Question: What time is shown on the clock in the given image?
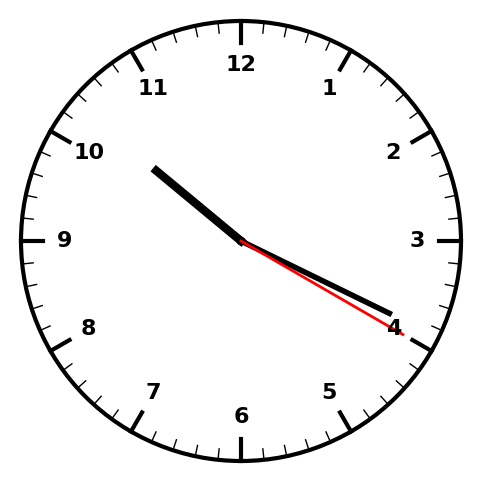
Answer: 10:19:20